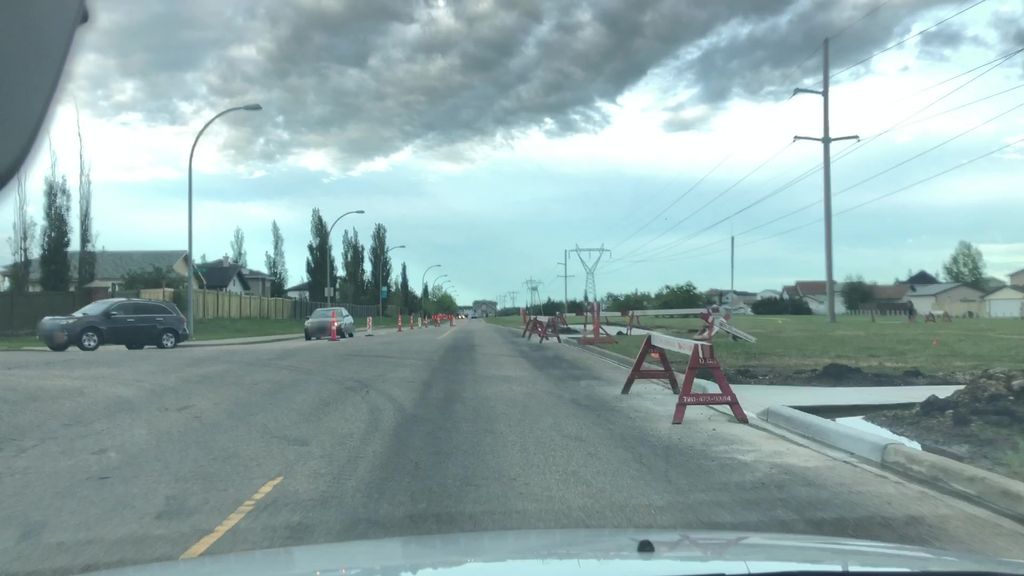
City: edmonton